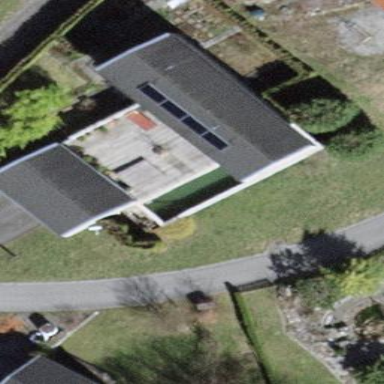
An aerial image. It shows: Simple house.